RGB frame:
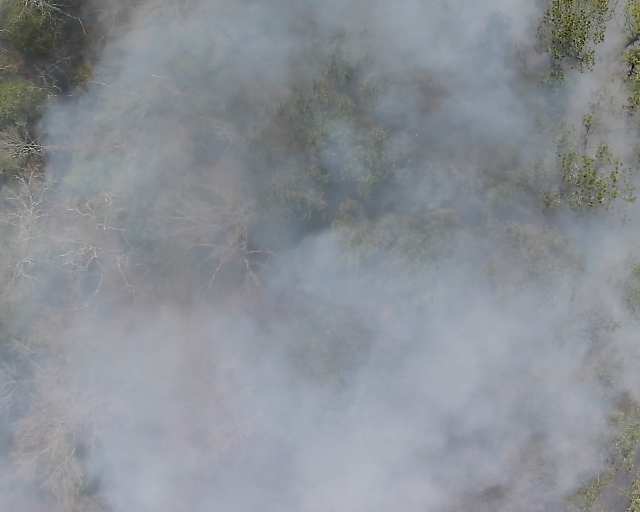
Thermal frame:
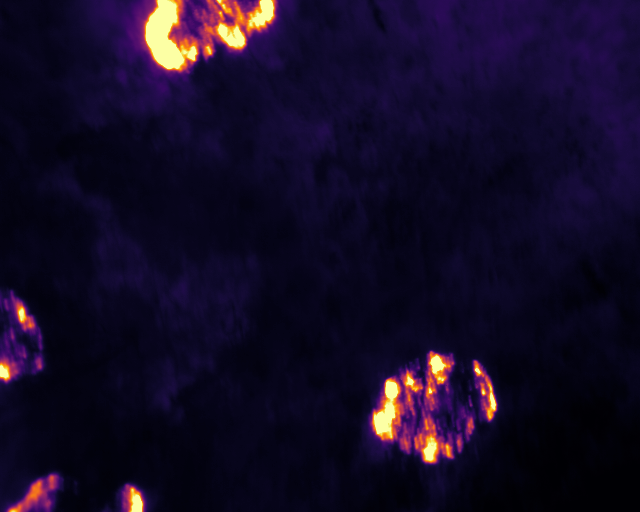
Captured: 2026-02-26 02:30:39
Pixels at or above 80 °C: 10090 (fraction of frame: 0.03079)